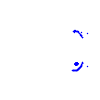
Particle: proton